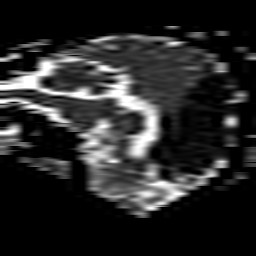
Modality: ADC
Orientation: sagittal
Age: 55
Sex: female
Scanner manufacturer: philips
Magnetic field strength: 3 T
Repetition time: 4.063 s
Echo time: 0.05933 s